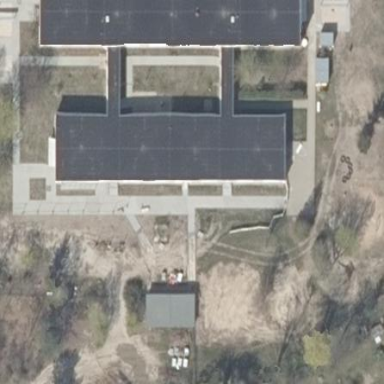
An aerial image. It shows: Kindergarten.